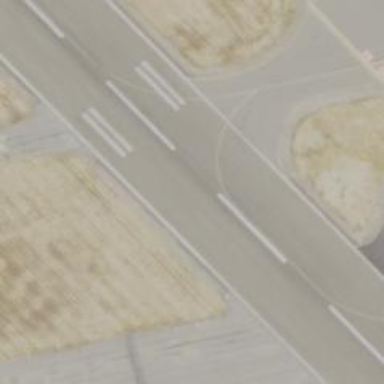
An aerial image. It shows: Image of taxiway at airport.